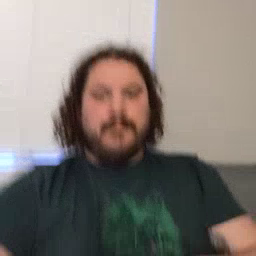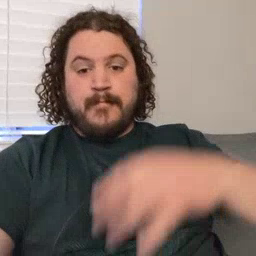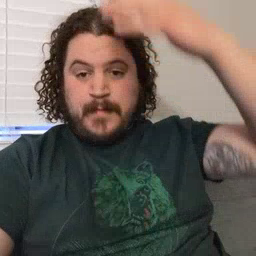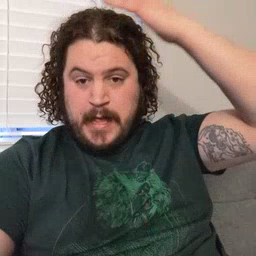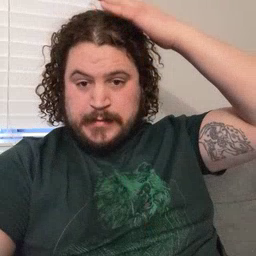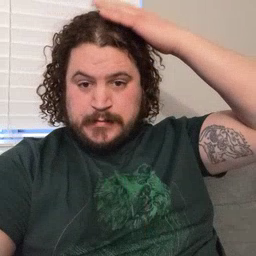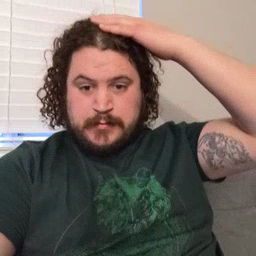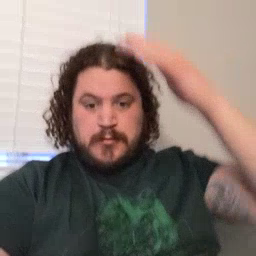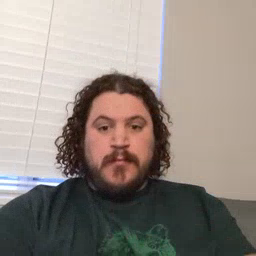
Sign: hat